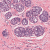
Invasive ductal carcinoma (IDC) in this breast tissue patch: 1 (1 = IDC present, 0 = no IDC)